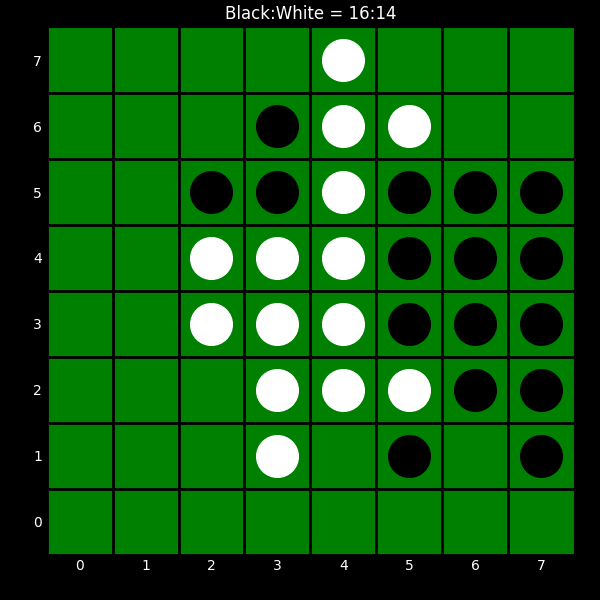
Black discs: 16
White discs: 14